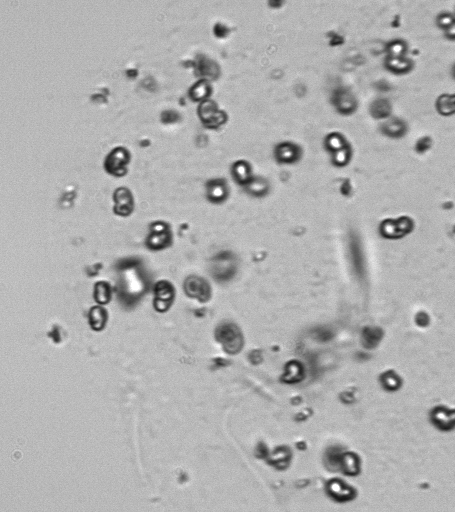
Label: Phaeocystis